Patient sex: F
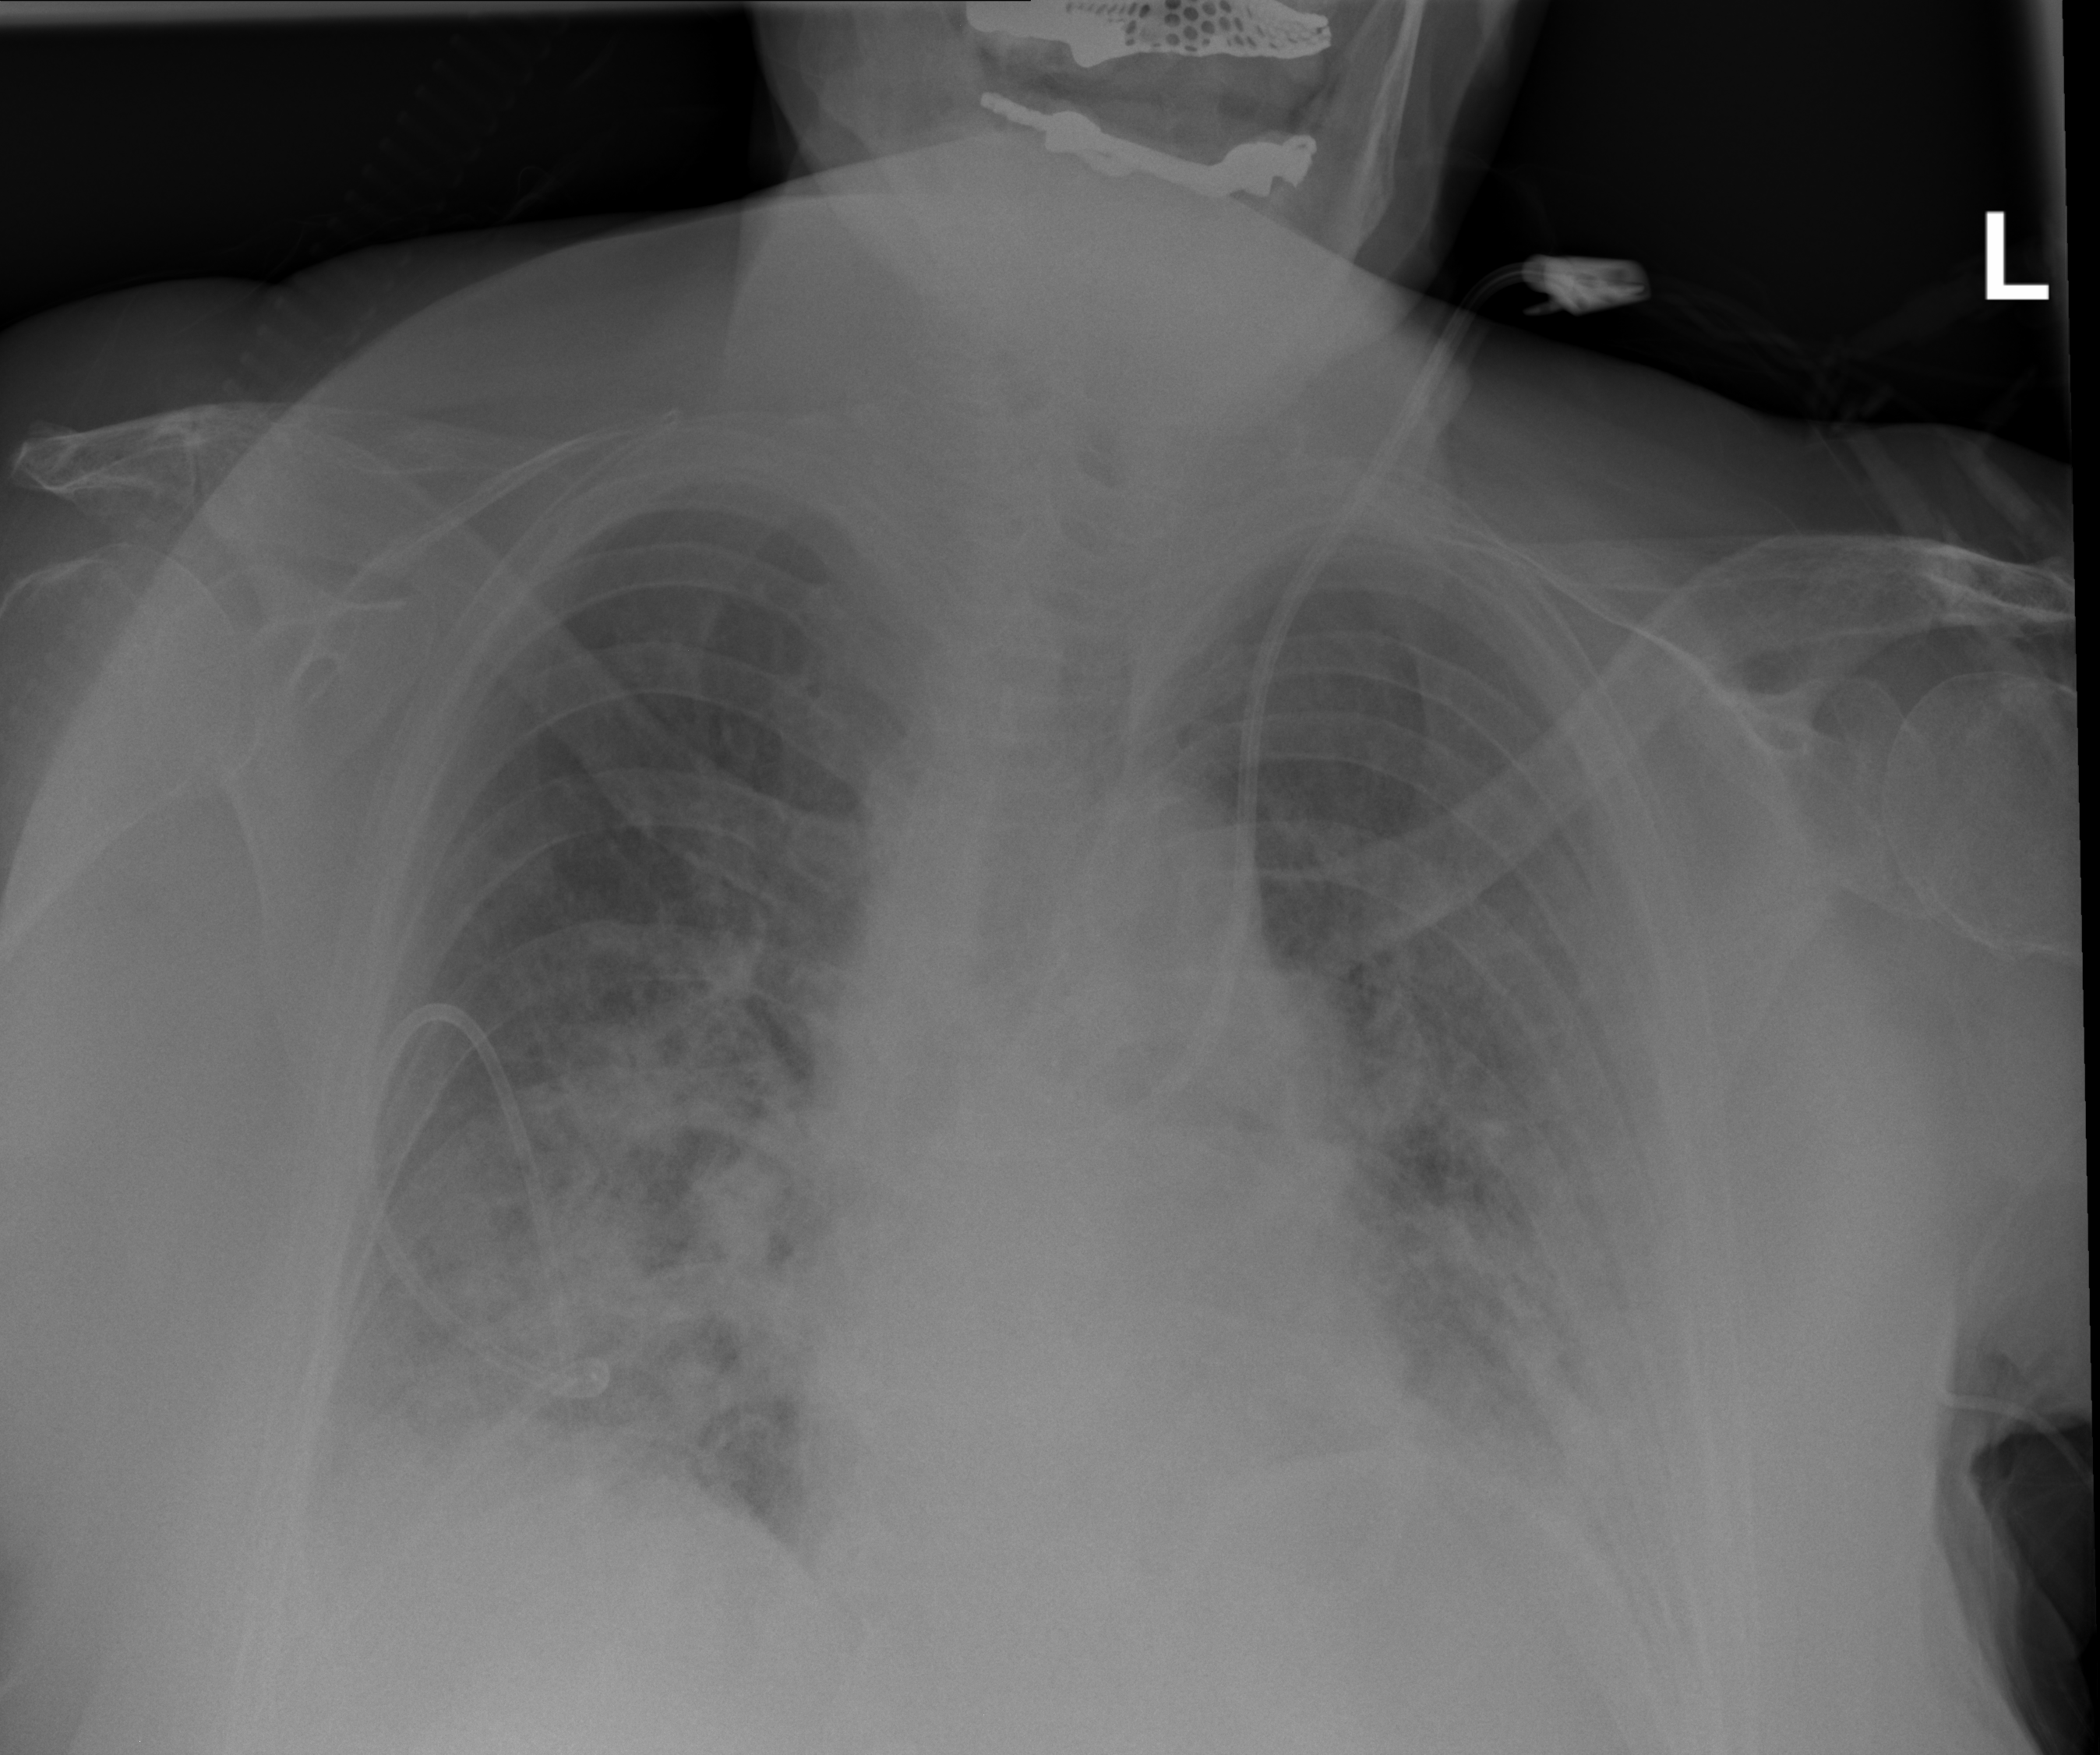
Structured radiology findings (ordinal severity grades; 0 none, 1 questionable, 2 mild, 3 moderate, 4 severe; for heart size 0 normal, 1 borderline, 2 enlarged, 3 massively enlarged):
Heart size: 1
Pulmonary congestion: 0
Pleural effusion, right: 2
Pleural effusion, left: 2
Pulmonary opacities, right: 3
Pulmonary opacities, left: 4
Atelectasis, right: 2
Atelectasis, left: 2